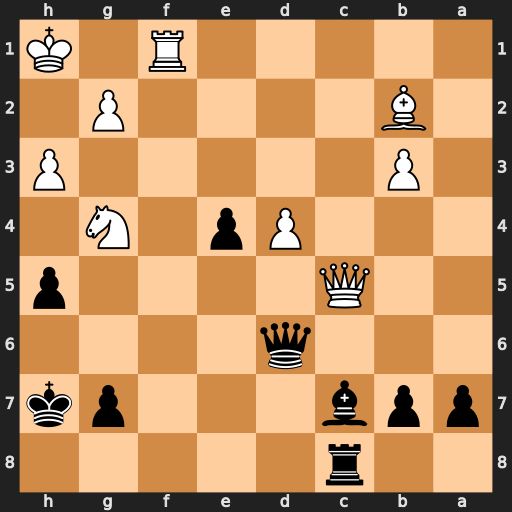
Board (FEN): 2r5/ppb3pk/3q4/2Q4p/3Pp1N1/1P5P/1B4P1/5R1K
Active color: b
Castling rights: -
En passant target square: -
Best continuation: Qxc5 dxc5 hxg4